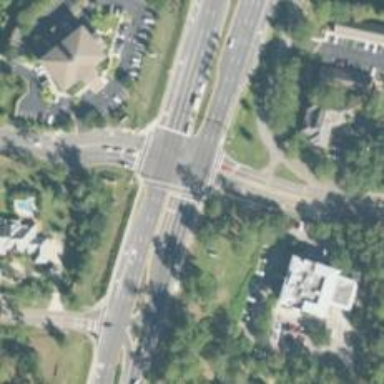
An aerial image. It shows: Marked crossing on the road.